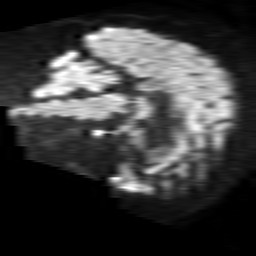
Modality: TRACE
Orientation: sagittal
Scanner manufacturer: philips
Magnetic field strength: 1.5 T
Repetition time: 4.6 s
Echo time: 0.09059 s